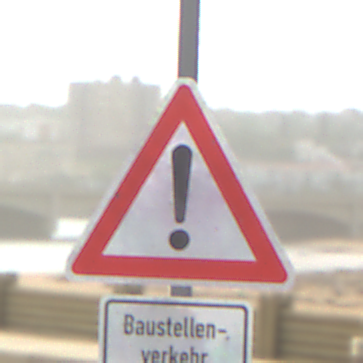
Verkehrszeichen: Gefahrenstelle
Zusatzzeichen unten: HinweiseAufGefahrenDurchVerbaleAngabe6
Umgebung: Outdoor, Suburban
Tageszeit: MorningAfternoon
Wetter: PartlyCloudy
Licht: Natural
Jahreszeit: NotSpecified
Kontrast: HighContrast